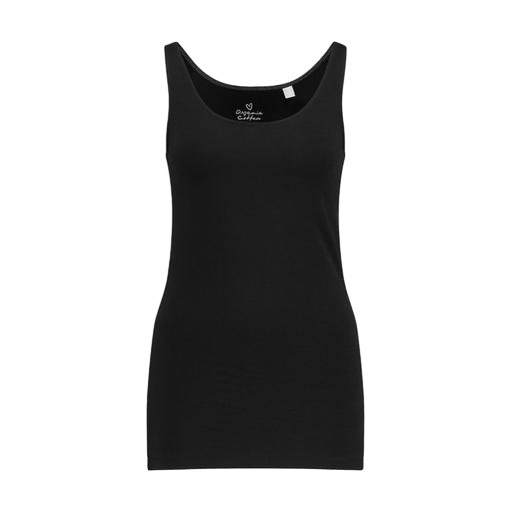
black slim tank, black long tank top, black scoop tank, white background